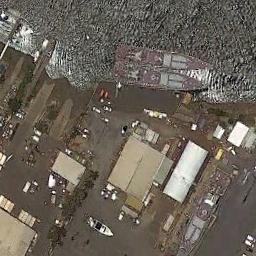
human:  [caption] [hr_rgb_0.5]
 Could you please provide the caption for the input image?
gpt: The two ships are docked at the cargo terminal and some makeshift houses are on the bank .

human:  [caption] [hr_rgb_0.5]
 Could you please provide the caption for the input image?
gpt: There are many buildings beside the ships .

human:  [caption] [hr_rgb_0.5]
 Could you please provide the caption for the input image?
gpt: There are two ships in the green water on the shore .

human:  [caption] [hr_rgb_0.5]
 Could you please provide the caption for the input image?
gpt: There are many ships docked in the harbor, Including three taupe ships .

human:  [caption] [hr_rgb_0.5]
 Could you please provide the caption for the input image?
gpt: There are two ships at the harbor with some buildings .